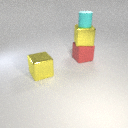
small cyan rubber cylinder above large yellow metal cube